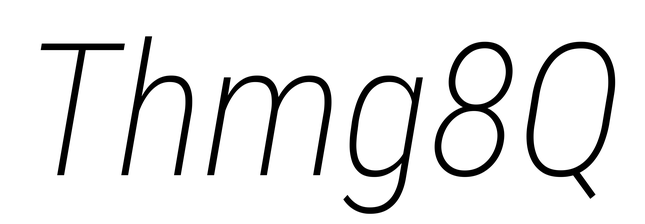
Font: Roboto-Italic_Condensed_ExtraLight_Italic